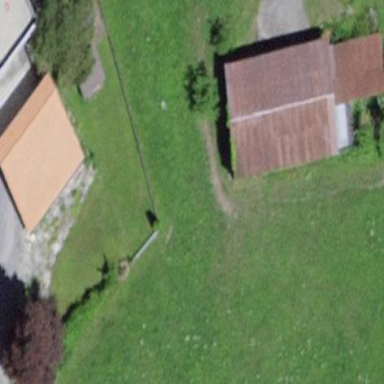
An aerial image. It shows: Shed.